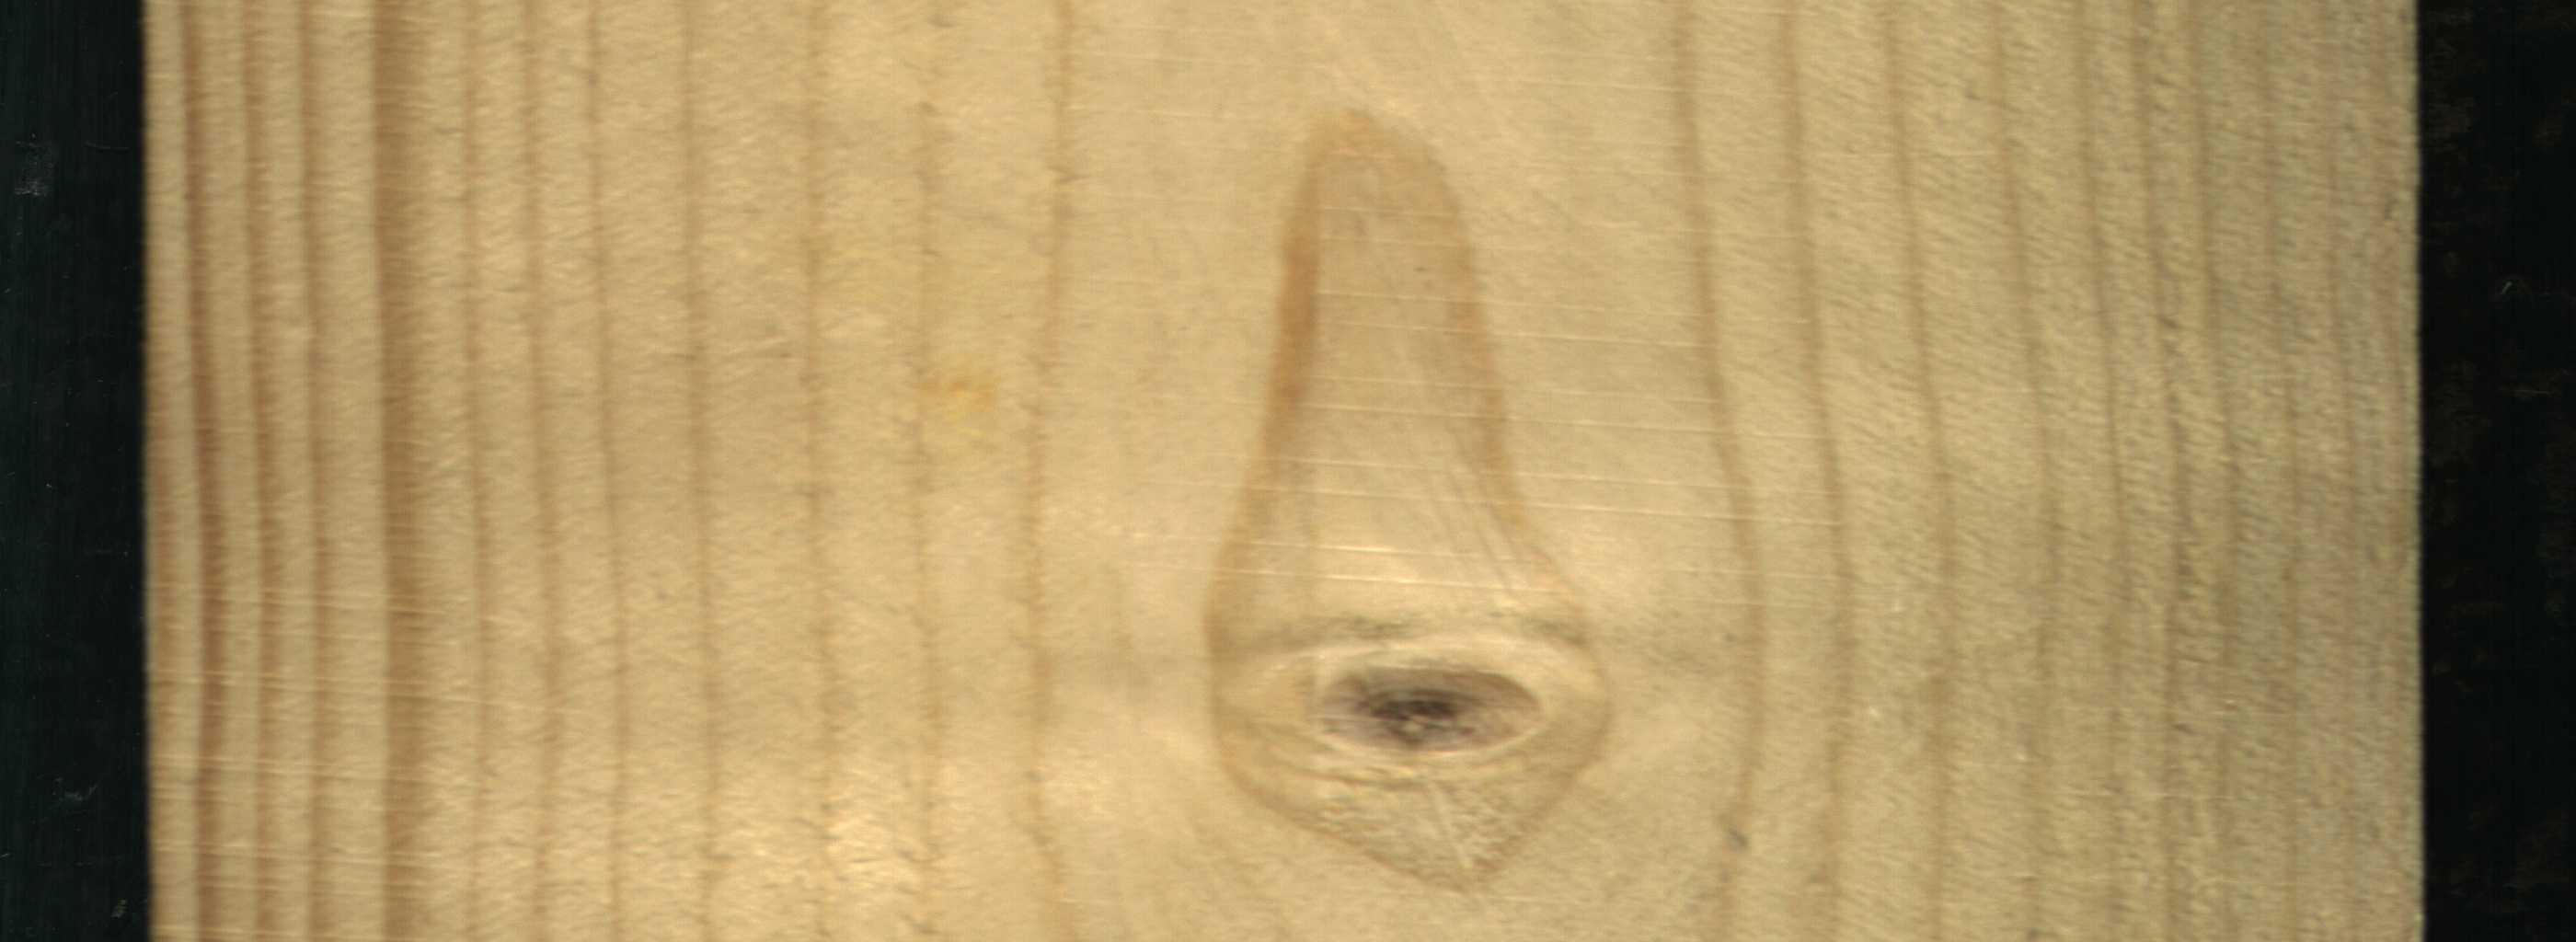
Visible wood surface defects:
Live_Knot